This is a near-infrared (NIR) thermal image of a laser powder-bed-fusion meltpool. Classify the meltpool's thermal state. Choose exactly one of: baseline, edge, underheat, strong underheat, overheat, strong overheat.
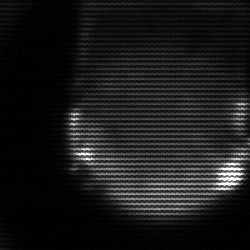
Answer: edge